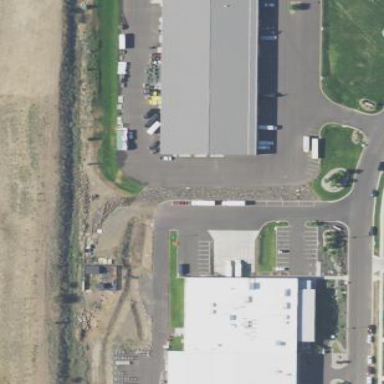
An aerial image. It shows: Commercial area.